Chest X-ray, PA view. Patient: 49 years old, sex M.
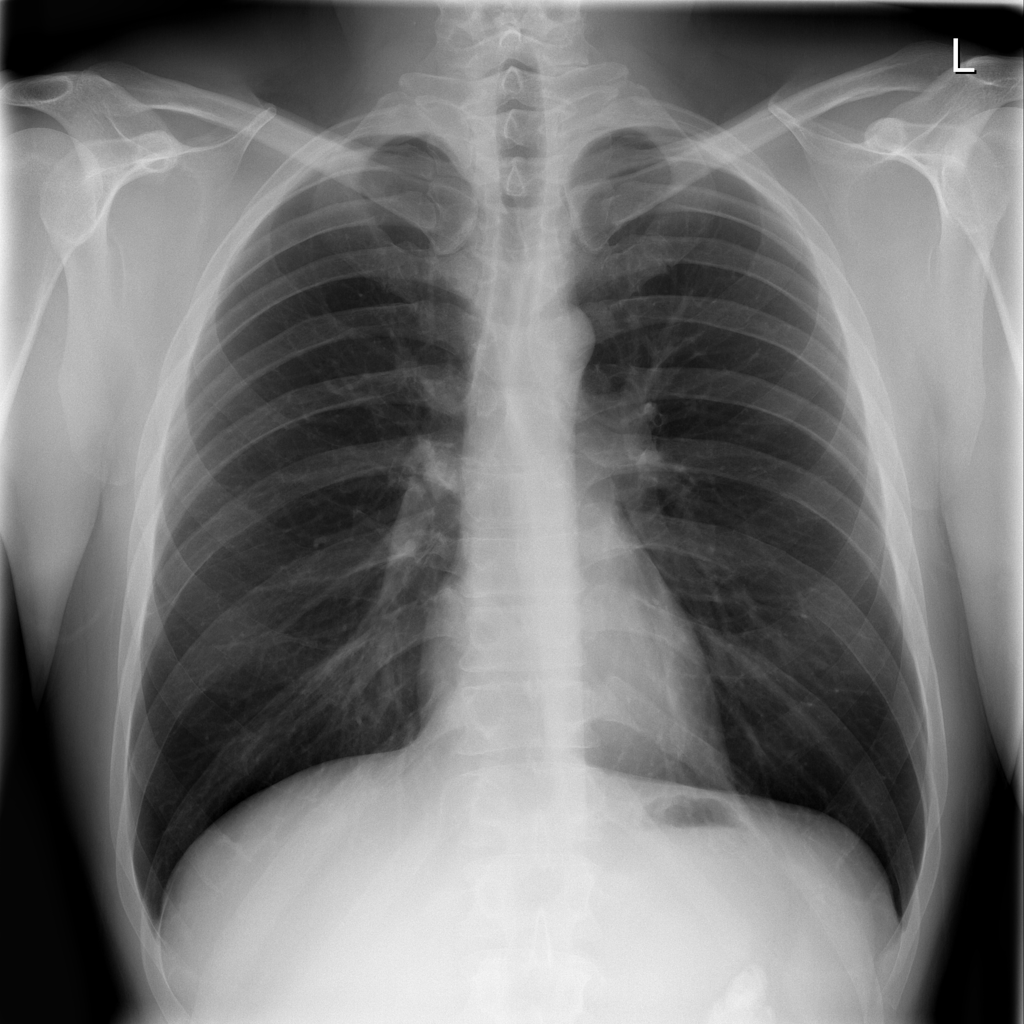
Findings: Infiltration